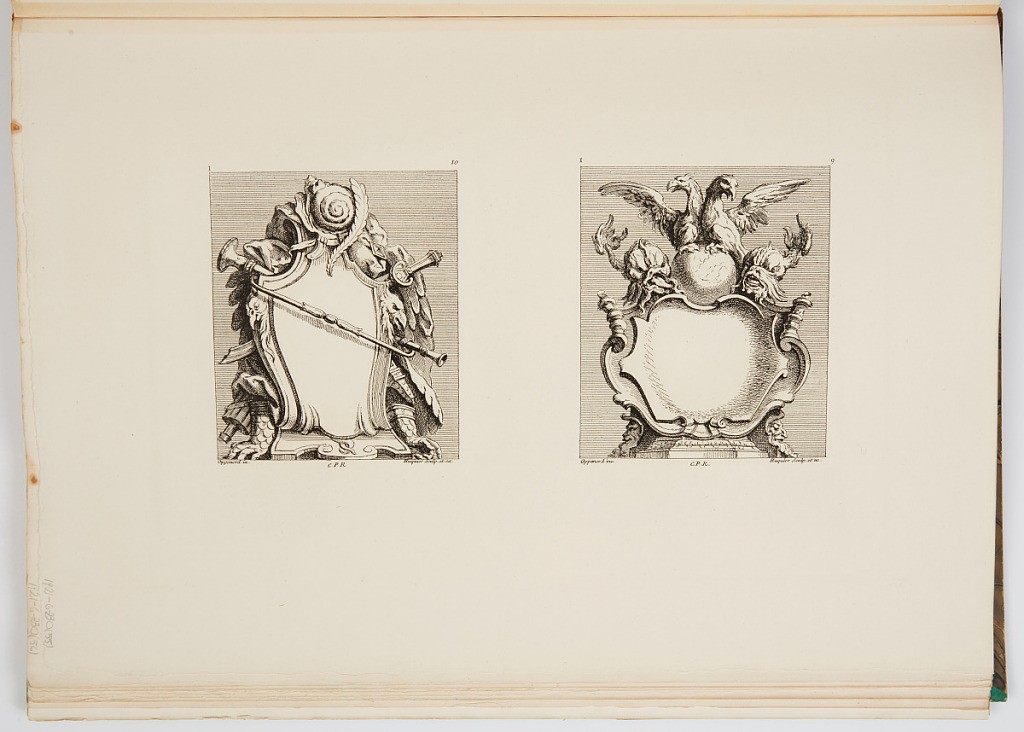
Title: Designs for Cartouches
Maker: Gilles-Marie Oppenord, French, 1672–1742
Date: ca. 1900
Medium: Photomechanical print
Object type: Bound print
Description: Page printed with two cartouche designs. The cartouche on the left has behind it attributes of war including a horn, a sword, gloves, and a fasces. The cartouche on the right has at its peak a globe with two eagles on it with two dolphins on the side. The plates are signed and numbered.